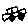
Label: car